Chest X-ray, PA view. Patient: 42 years old, sex M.
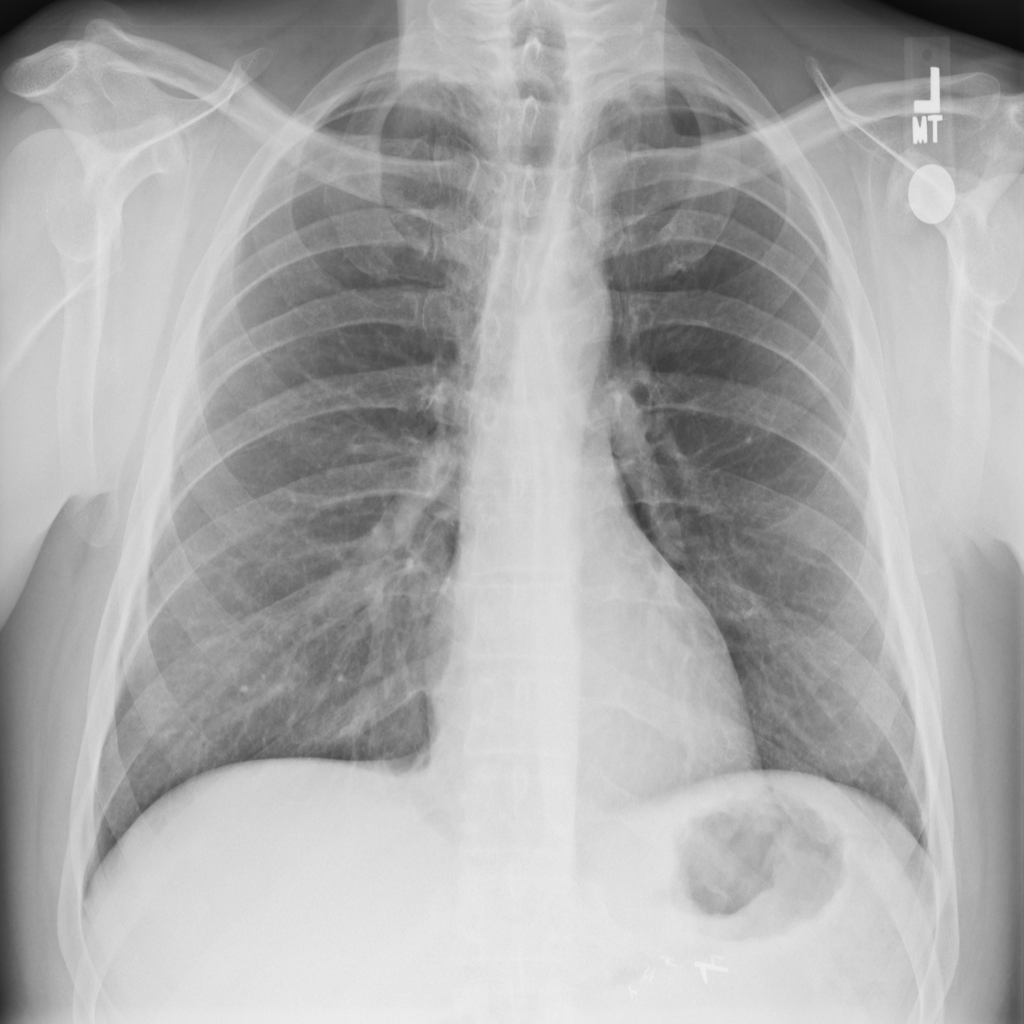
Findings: Pleural_Thickening